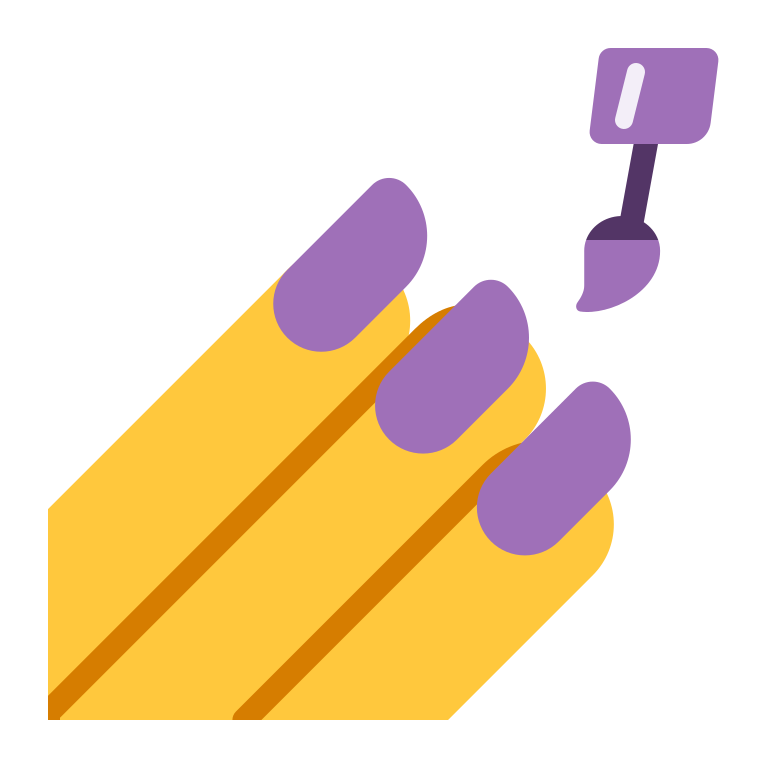
nail polish flat default